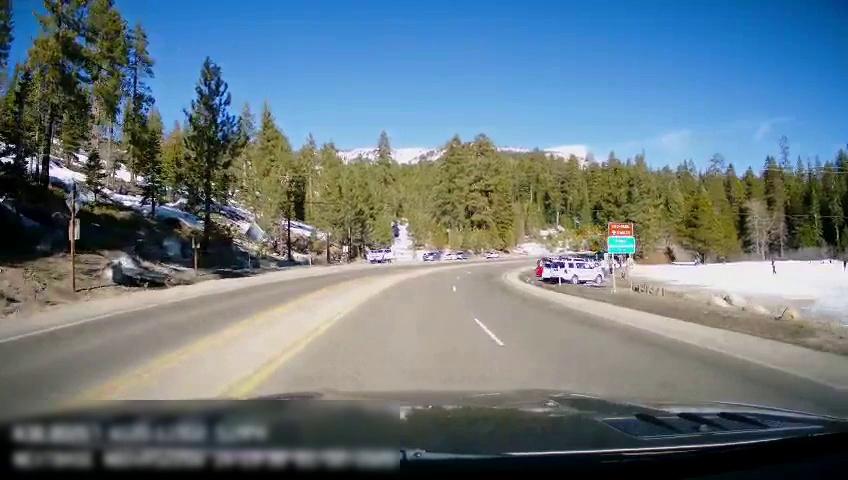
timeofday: Day
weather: Sunny
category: Drivable Space
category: Vehicles | SUV
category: Vehicles | SUV
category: Vehicles | Car
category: Vehicles | SUV
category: Vehicles | Car
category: Vehicles | Car
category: Lanes | Current Lane
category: Lanes | Alternate Lane
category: Lanes | Current Lane
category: Lanes | Opposite Lane
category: Lanes | Opposite Lane
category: Lanes | Opposite Lane
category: Traffic | Signs